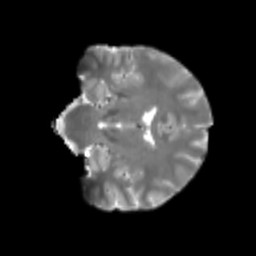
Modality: T2w
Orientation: coronal
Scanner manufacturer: siemens
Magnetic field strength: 3 T
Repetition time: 4 s
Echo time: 0.0594 s